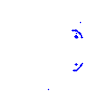
Particle: proton